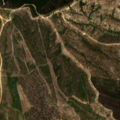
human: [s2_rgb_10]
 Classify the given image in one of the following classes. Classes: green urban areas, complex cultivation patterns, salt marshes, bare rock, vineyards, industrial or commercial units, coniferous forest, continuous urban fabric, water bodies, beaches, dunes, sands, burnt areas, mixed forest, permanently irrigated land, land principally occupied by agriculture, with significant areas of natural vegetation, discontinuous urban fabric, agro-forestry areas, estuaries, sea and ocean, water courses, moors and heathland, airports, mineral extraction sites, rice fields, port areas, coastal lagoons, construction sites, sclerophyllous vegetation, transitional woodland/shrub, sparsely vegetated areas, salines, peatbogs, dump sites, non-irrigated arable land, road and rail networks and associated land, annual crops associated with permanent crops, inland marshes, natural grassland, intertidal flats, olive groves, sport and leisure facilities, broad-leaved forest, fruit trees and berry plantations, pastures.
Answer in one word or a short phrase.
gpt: land principally occupied by agriculture, with significant areas of natural vegetation, broad-leaved forest, mixed forest, transitional woodland/shrub